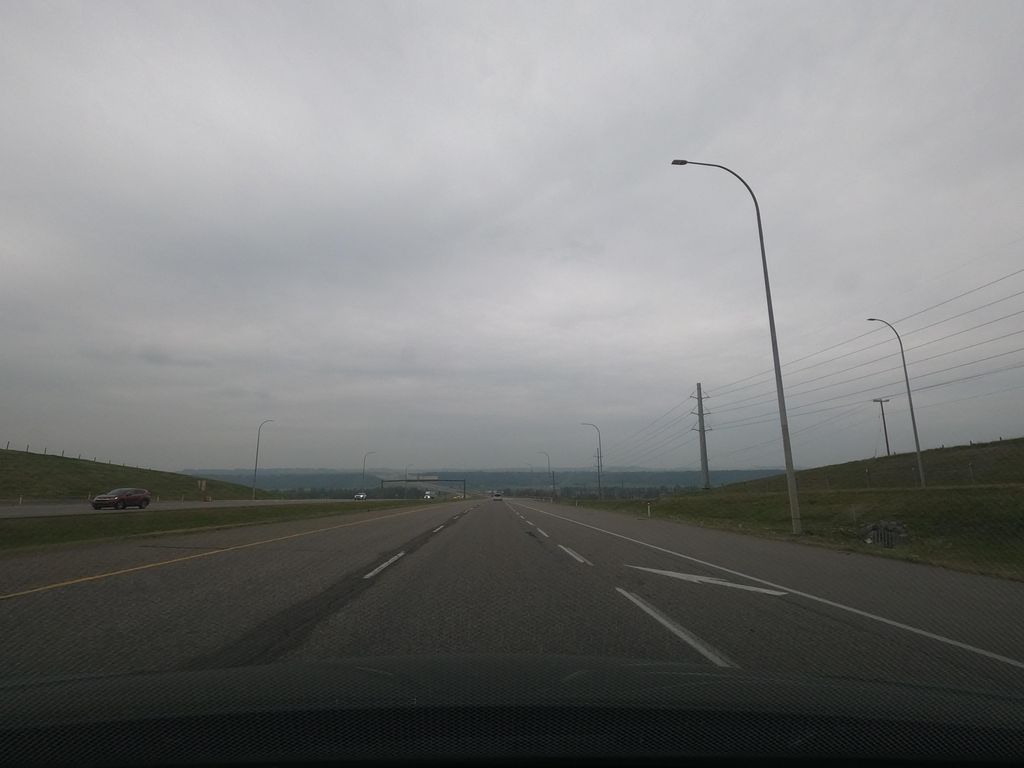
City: calgary